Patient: sex F, age 38
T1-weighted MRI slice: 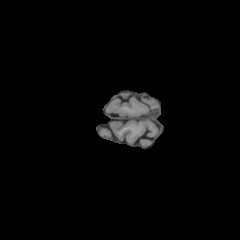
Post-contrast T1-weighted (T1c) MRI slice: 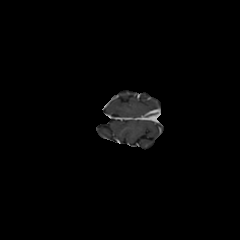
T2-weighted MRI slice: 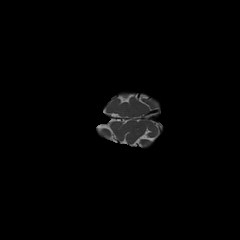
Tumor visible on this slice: no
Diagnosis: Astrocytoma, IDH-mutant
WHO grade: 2